Question: Visual Studio 2003 Enterprise Architect , ASP.net WebForms 1.1
C#
I'm trying to implement IHttpHandler for the first time ,I thought I was going ok,but it's not.
My gridview was not showing Image ,I used Img tag and used URL of the ImageHandler
'''
<ItemTemplate>
<img src="ImageHandler.ashx?autoid=<%# DataBinder.Eval(Container.DataItem,"Blob_Id") %>" width="150" height="100" />
</ItemTemplate>
'''
ImageHandler.ashx (actually have the .cs extension,does it have to be .ashx ?)
My GridView was showing empty image like this,

When I RightClicked Image and selected Properties and found the link.
'http://localhost/MySite/Presentation/ImageHandler.ashx?autoid=j01'
I pasted that link on another tab and this error came up ,since the ImageHandler needs the ImageId and sends the Image in return ,it should have send image.
## Error Message:
'Exception Details: System.IO.FileNotFoundException: File or assembly name ImageHandler, or one of its dependencies, was not found.'
- '.cs''ace'- <URL>
## Update:
It seems like the ImageHandler is not properly registered as the HttpHandler, because I have changed the ImageHandler name to a fake Handler such as FakeName.ashx so when I request that link it gives the same error as mentioned above.
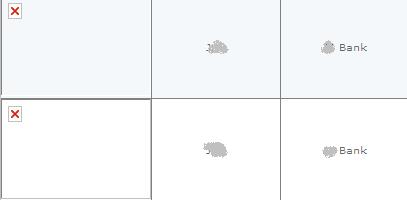
Answer: There's no need to register HTTP handlers really. You can just drop an .ashx file and hit it and it works as long as the .ashx file is on the website and the code is also inside the .ashx file.
Can you show me the code of the handler?